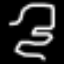
Label: frog